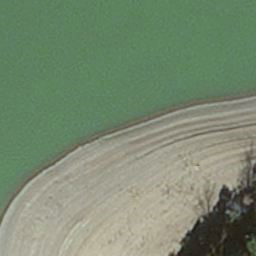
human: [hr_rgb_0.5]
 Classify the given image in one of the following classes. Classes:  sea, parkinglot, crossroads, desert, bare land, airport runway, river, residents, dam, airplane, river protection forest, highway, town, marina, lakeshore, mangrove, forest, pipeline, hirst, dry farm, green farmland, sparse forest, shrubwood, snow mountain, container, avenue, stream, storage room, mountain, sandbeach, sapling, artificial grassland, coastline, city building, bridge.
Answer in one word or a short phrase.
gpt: hirst